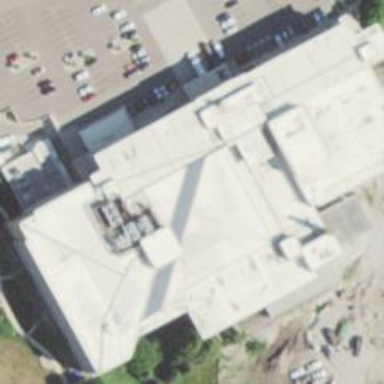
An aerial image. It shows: Office building.